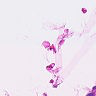
Metastatic tissue present: no